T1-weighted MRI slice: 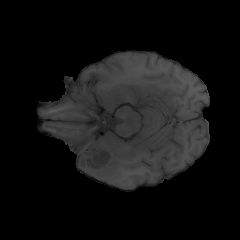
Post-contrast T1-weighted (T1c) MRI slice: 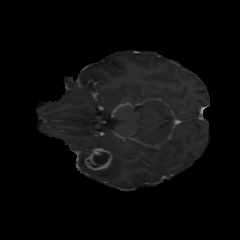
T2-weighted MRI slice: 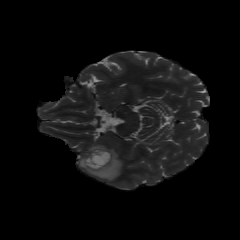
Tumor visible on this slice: yes